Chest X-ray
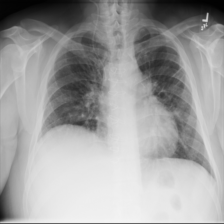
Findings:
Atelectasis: negative
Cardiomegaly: negative
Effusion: negative
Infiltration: positive
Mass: negative
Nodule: negative
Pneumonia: negative
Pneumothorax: negative
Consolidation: negative
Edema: negative
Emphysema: negative
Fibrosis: negative
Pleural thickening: negative
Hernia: negative